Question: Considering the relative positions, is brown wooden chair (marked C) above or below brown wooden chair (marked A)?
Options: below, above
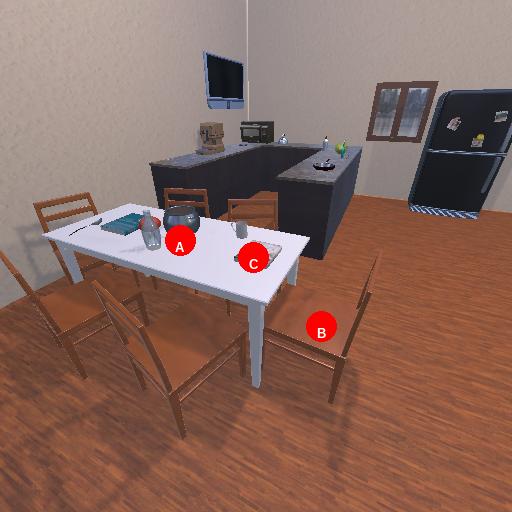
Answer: below